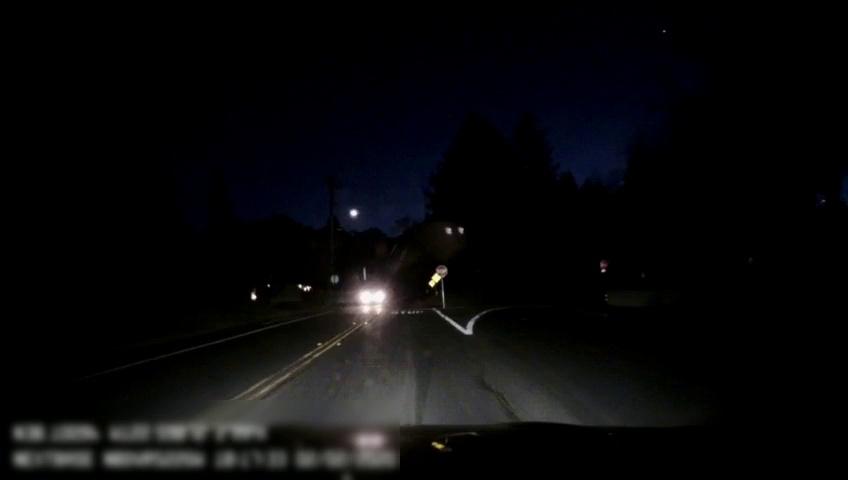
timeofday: Night
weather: Other
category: Drivable Space
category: Vehicles | Car
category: Lanes | Alternate Lane
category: Lanes | Opposite Lane
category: Lanes | Alternate Lane
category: Lanes | Opposite Lane
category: Lanes | Current Lane
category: Traffic | Signs
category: Traffic | Signs